Field crop: maize
Growth stage: 1
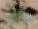
Species: datura